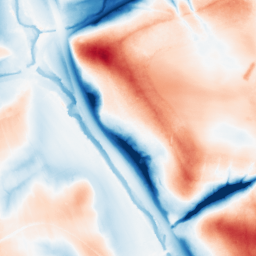
Category: classical
Decomposition family: gaussian
Decomposition parameters: sigma: 20
Upsampling method: quadratic
Upsampling parameters: scale: 2
Upsampling scale: 2